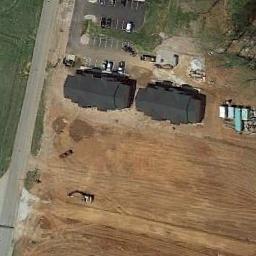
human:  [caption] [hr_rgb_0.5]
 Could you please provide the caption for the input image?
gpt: In a sparse residential area there are two gray houses surrounded by farmland .

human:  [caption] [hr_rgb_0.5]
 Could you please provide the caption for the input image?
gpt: The room is surrounded by trees .

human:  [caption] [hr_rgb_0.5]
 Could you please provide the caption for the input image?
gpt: The sparse residential is on the bare land next to the grass and a road .

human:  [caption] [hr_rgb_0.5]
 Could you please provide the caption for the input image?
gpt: There are many cars in the parking lot next to the sparse residential .

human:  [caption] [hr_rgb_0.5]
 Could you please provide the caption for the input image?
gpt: A sparse residential area with two black buildings beside a parking lot .